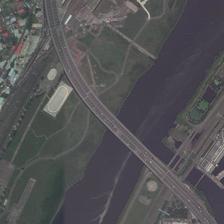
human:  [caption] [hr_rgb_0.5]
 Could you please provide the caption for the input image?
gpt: this is a s-type bridge that eliminates a lot of barriers on communications between the residents on both sides of the river .

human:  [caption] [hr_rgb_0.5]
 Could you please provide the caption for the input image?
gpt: a bridge is on a river with black water .

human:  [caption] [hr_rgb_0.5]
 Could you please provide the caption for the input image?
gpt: a curved bridge across a straight grey river .

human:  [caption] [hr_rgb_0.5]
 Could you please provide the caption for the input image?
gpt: a bridge is on a river with many green trees and buildings on two sides of it .

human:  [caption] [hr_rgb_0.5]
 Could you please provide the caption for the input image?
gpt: a bridge connected two city subdivisions .